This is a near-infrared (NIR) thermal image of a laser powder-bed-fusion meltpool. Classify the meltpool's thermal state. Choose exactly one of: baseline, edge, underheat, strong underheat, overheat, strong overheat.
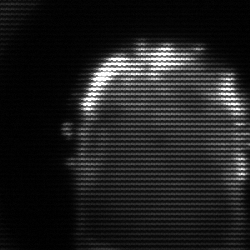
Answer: baseline